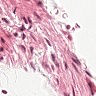
Metastatic tissue present: no